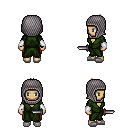
a pixel art fantasy rpg character, female body template, human, tanned skin, green robe, red pants, white blonde short mohawk hairstyle, chain hood, white cloth bracers, white slippers, dagger, four views (front, back, left, right), 2x2 character sprite sheet, small pixel art, hard edges, no anti-aliasing